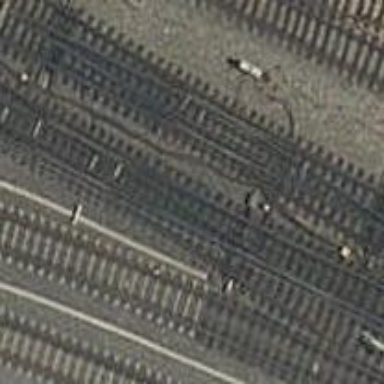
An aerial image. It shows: Railway with electrified contact lines.